Field crop: maize
Growth stage: 2
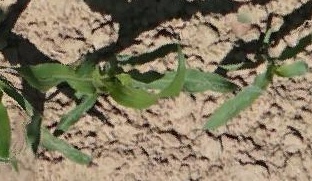
Species: maize